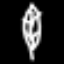
Label: leaf